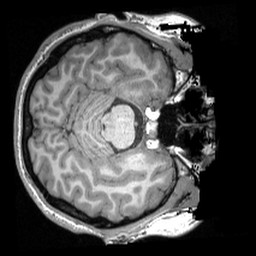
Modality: T1w
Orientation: axial
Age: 24
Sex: female
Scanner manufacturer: siemens
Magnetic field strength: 3 T
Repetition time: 2.3 s
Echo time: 0.00308 s